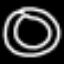
Label: donut